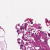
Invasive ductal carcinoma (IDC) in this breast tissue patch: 0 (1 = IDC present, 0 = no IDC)